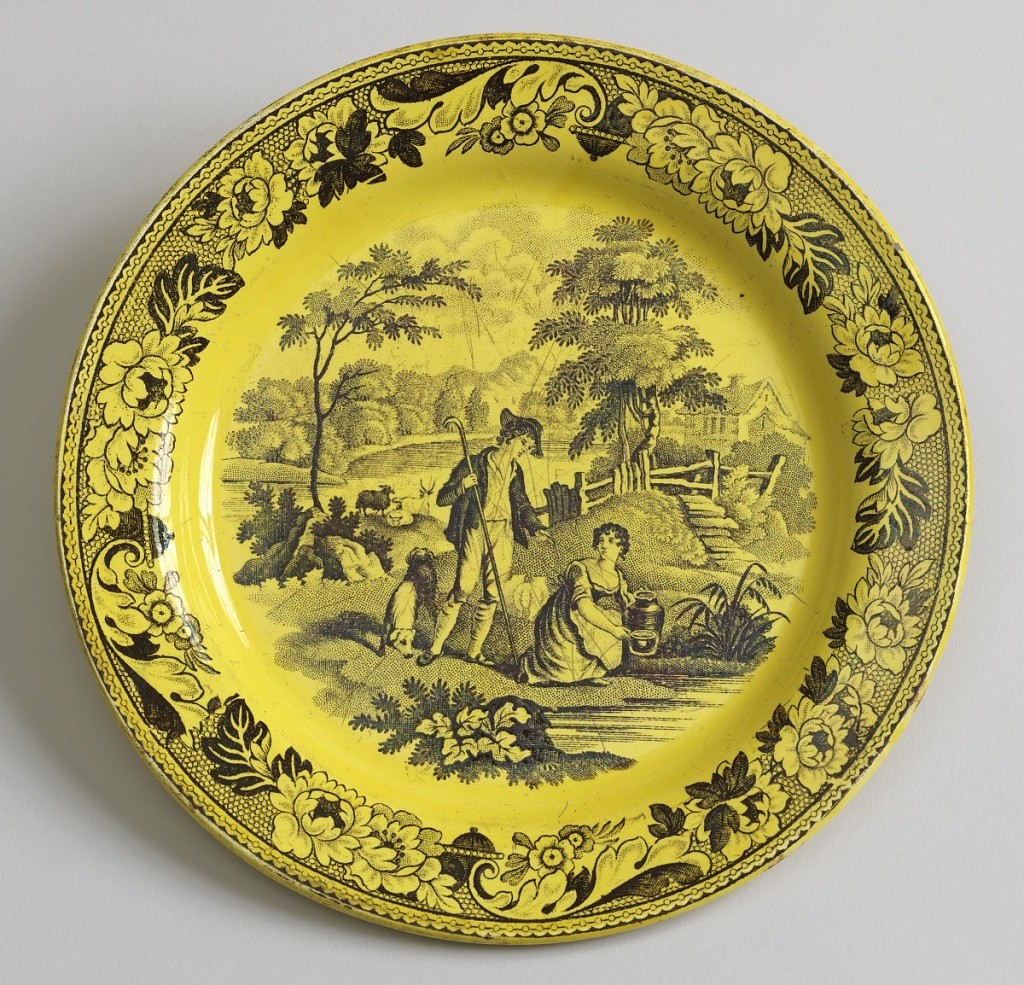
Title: Plate
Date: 18th–mid-19th century
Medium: Black transfer
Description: courting scene